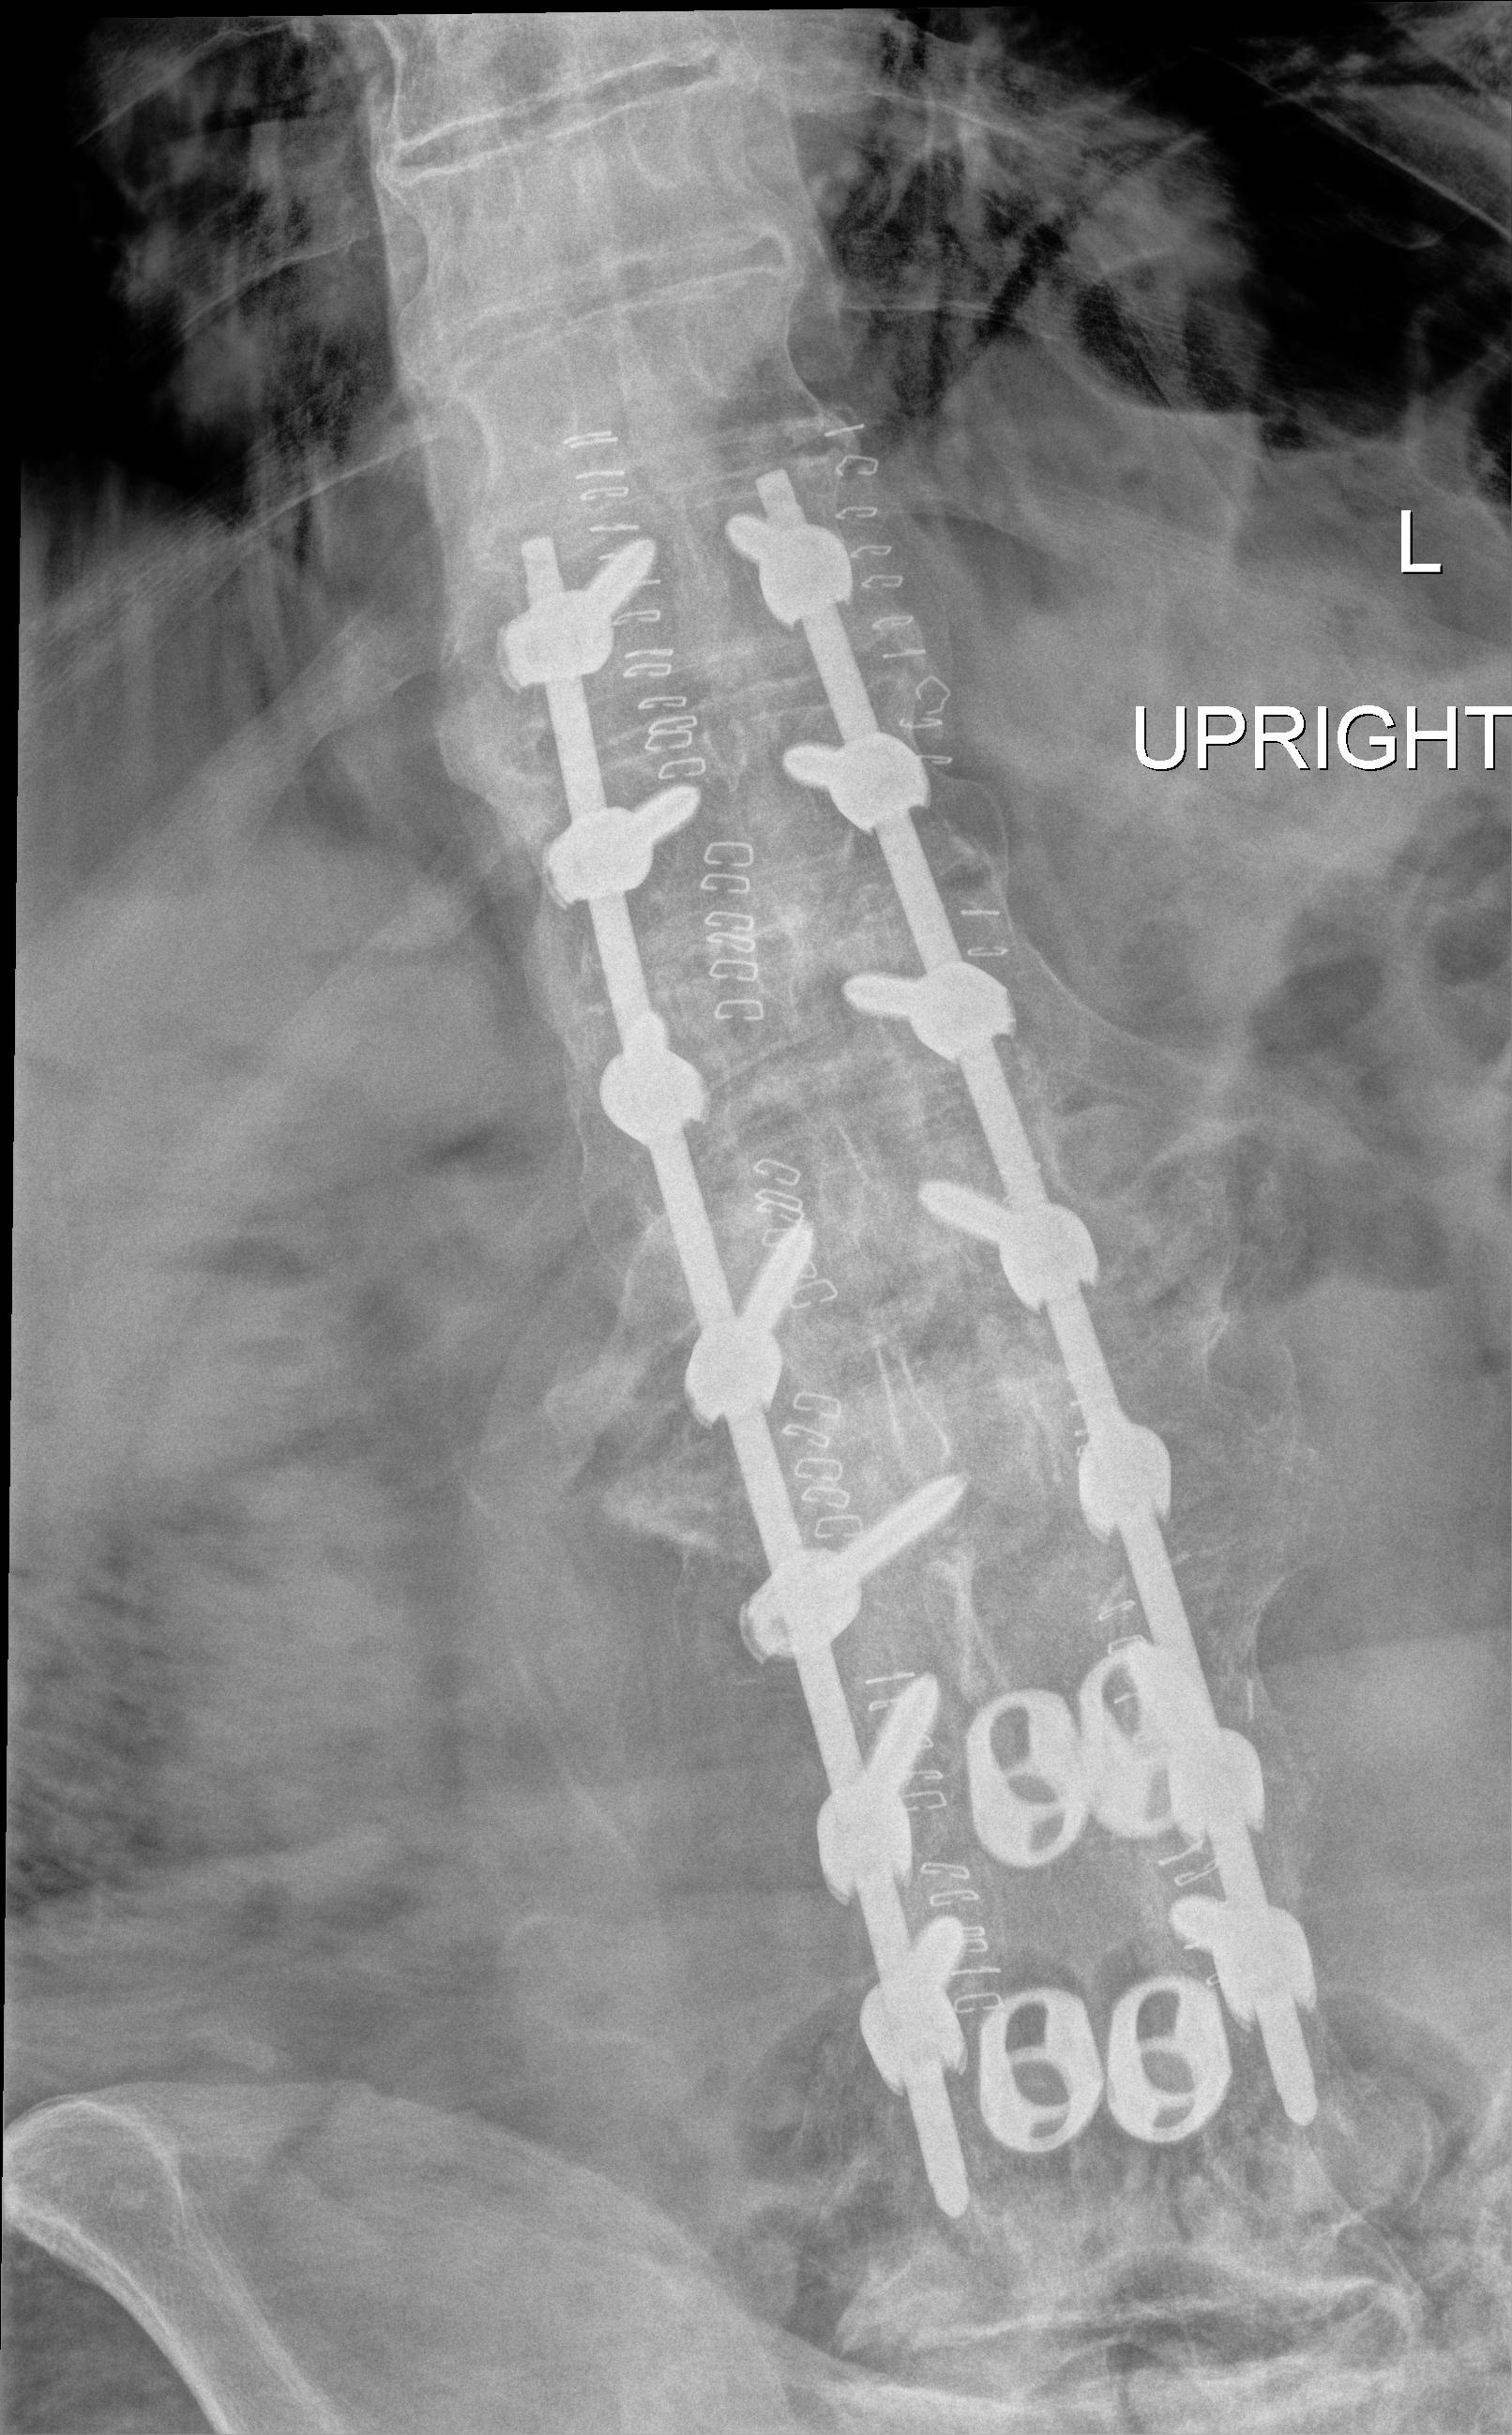
View: AP
Implant manufacturer: nuvasive reline